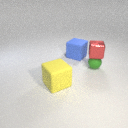
small red metal cube above small green rubber sphere